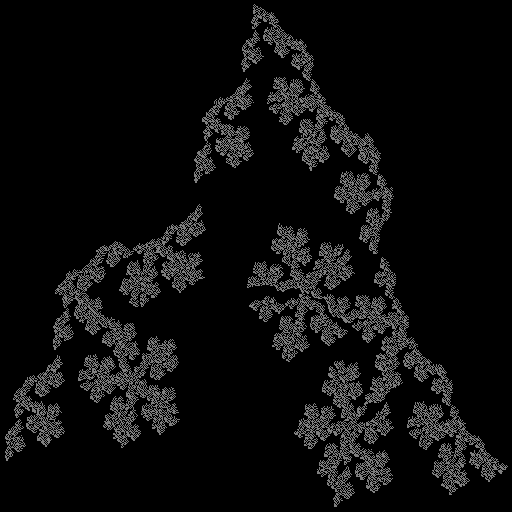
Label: penta